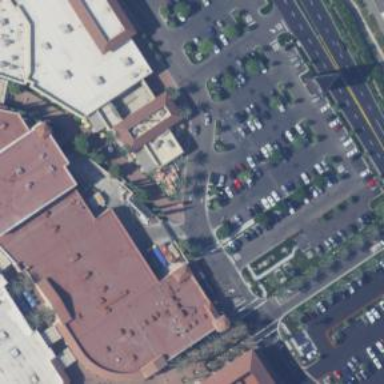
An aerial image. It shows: Parking space.